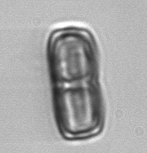
Label: Ephemera